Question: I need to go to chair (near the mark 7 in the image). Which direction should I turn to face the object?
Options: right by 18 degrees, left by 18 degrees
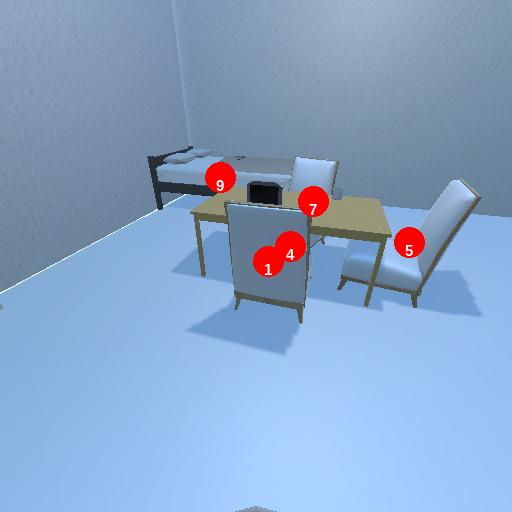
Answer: right by 18 degrees